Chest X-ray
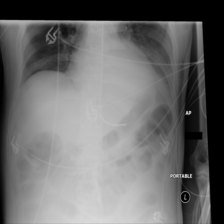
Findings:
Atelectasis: negative
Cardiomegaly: negative
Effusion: negative
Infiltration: negative
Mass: negative
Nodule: negative
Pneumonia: negative
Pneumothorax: negative
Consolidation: positive
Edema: negative
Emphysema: negative
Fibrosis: negative
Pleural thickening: negative
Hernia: negative